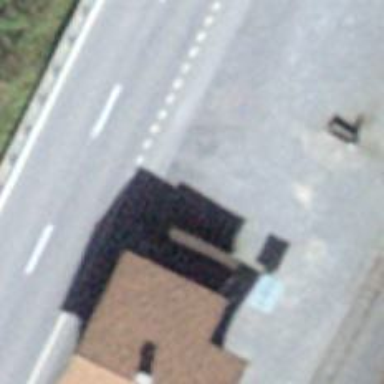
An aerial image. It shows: Shelter for public transport.